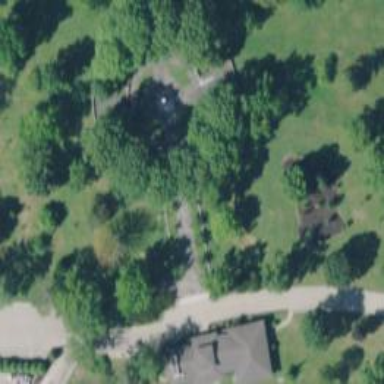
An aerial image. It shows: Memorial site with historic significance.